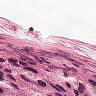
Metastatic tissue present: yes